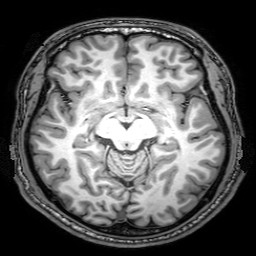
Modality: T1w
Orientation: axial
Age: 27
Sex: male
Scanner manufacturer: philips
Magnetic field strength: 3 T
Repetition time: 8.116 s
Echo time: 3.712 s